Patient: sex M, age 29
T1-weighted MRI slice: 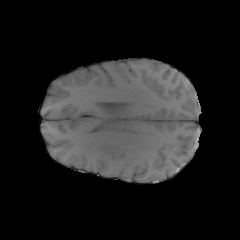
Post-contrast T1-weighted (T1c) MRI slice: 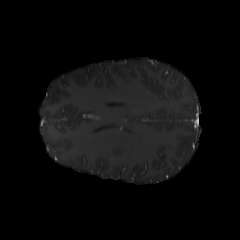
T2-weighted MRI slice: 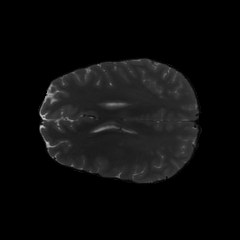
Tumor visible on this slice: no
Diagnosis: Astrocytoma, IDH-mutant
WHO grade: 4